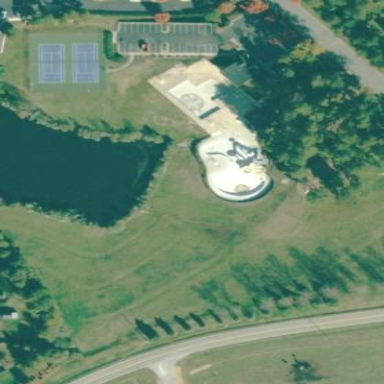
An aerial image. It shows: Sports centre dedicated to swimming activities.